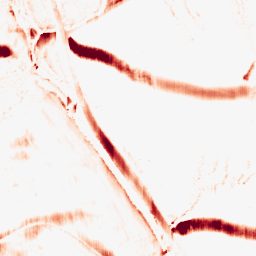
Category: morphological
Decomposition family: morphological_rect
Decomposition parameters: operation: opening
width: 5
height: 20
Upsampling method: linear_exact
Upsampling parameters: scale: 8
Upsampling scale: 8